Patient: sex M, age 57
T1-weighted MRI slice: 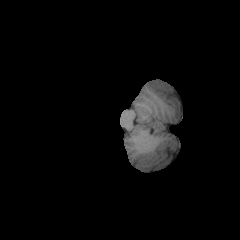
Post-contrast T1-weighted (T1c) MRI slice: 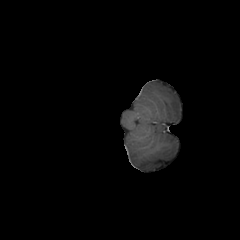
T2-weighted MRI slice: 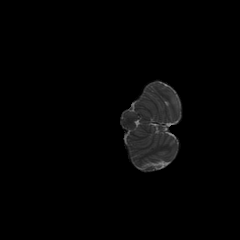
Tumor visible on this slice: no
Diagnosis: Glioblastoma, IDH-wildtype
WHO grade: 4